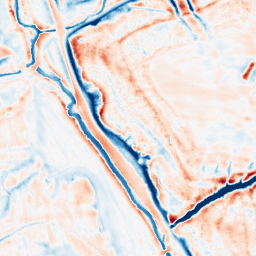
Category: edge_preserving
Decomposition family: bilateral
Decomposition parameters: d: 21
sigma_color: 150
sigma_space: 75
Upsampling method: sinc_hamming
Upsampling parameters: scale: 4
kernel_size: 8
Upsampling scale: 4